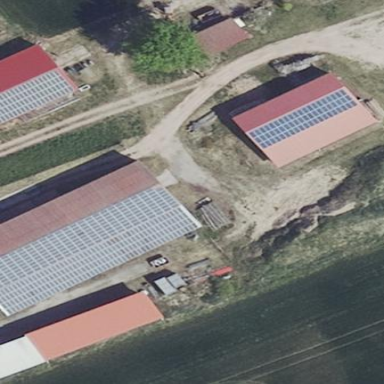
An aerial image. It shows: Farm auxiliary building.